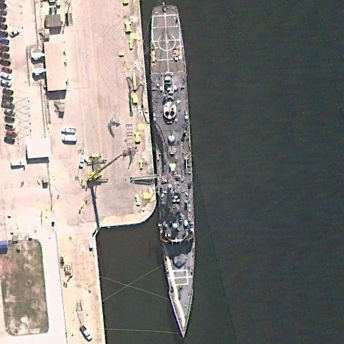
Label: cruiser